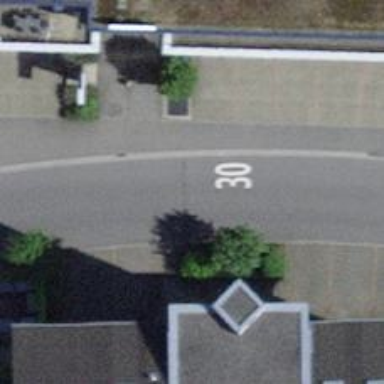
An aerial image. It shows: Footway made of paving stones.